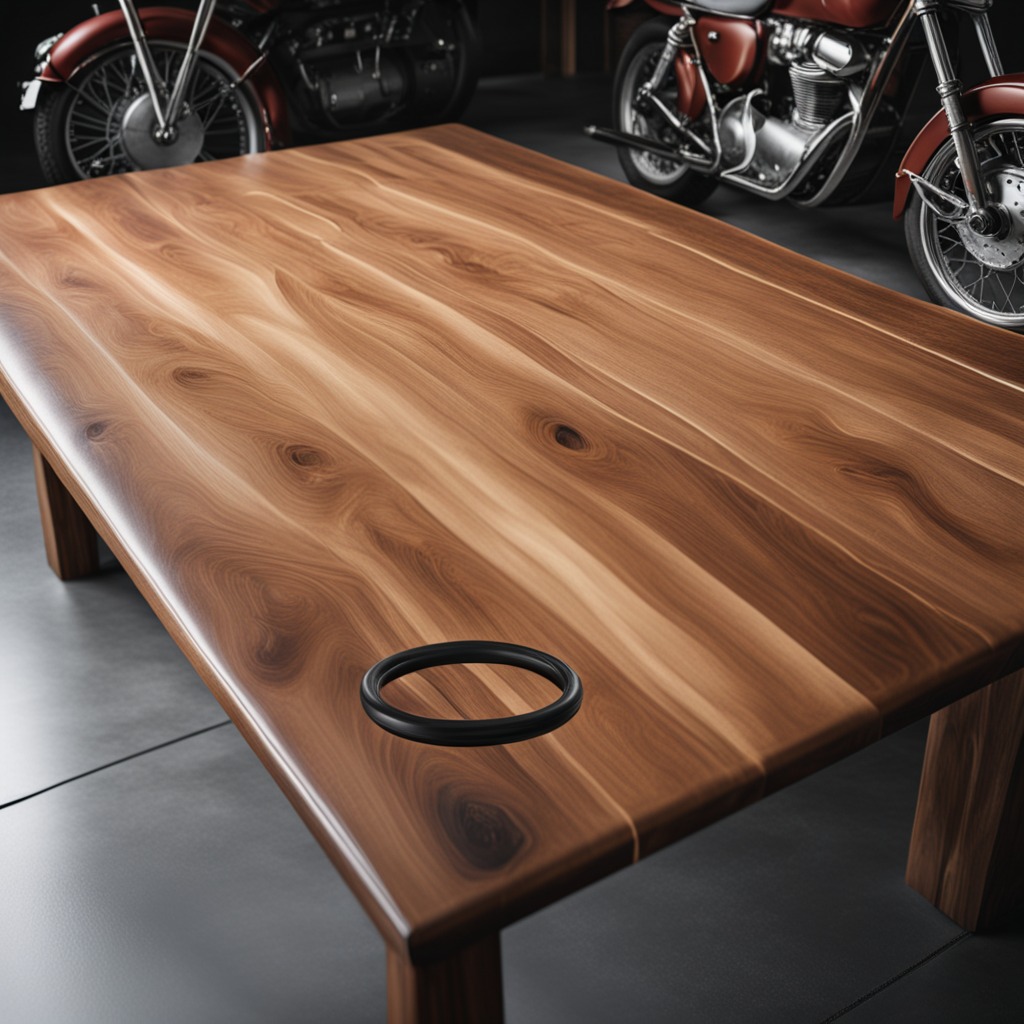
A rubber O-ring is lying on the wooden table in the vintage motorcycle garage.